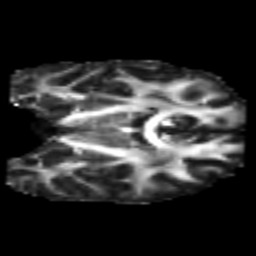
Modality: FA
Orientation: coronal
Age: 25
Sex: male
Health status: healthy
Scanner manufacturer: philips
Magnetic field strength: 3 T
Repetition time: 10.37 s
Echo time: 0.0712 s